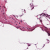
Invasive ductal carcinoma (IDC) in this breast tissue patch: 0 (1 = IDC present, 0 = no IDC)